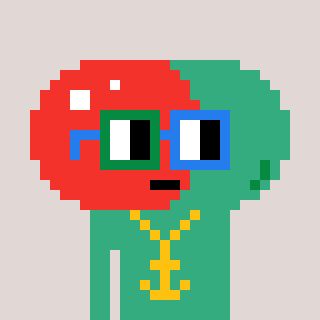
a pixel art character with square green and blue glasses, a pill-shaped head and a teal-colored body on a warm background